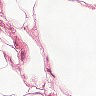
Metastatic tissue present: no